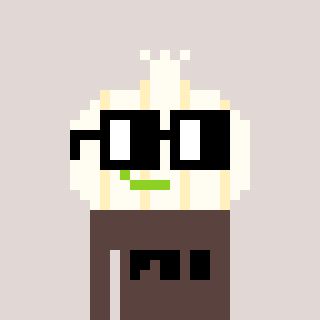
a pixel art character with square black glasses, a garlic-shaped head and a darkbrown-colored body on a warm background